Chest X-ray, PA view. Patient: 66 years old, sex M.
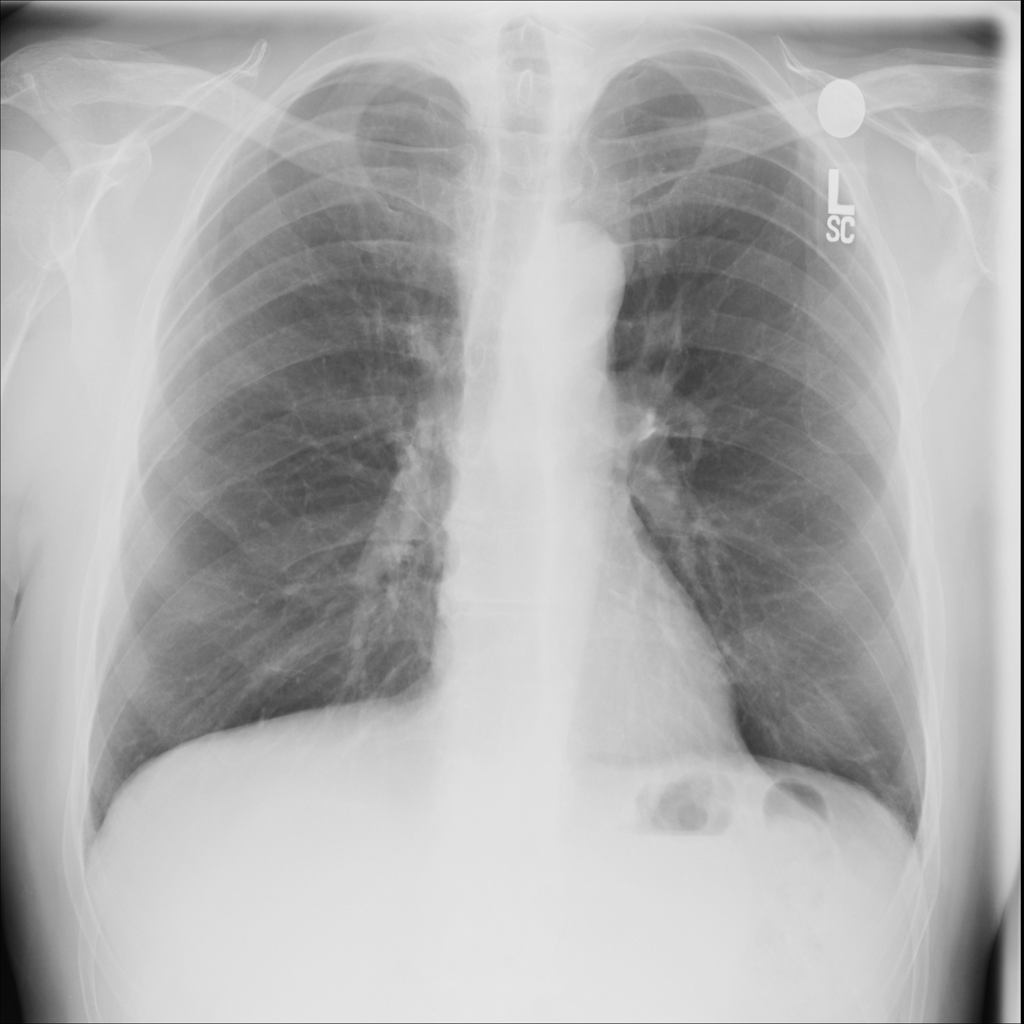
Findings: No Finding